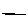
Label: line